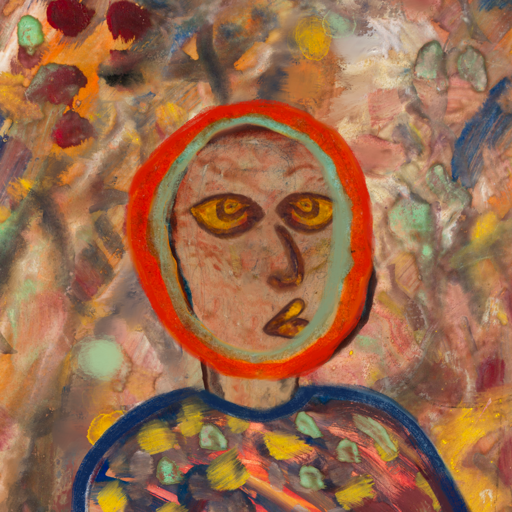
Background: Mother_And_Son_Mother, Head And Neck Side: Orphan, Face Side: Comrade, Bust: Mother_And_Son_Mother, Hair Side: Sisters, Head Accessory: Blank, Second Necklace: Blank, Necklace: Blank, Baby: Blank